Interaction volume radius: 10 \u00c5
Interaction volume height: 10 \u00c5
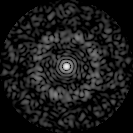
Disorder parameter: 0.8347